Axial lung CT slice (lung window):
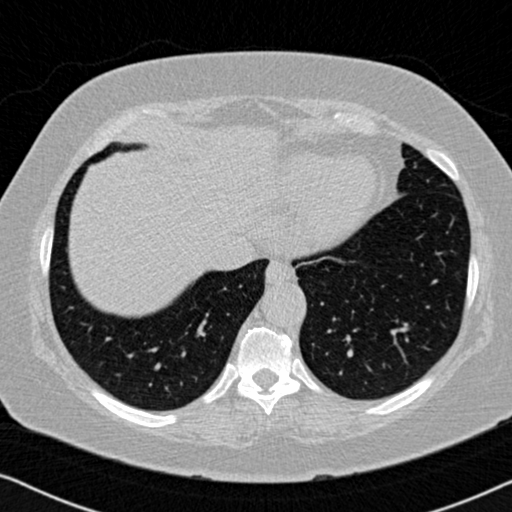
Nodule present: no